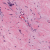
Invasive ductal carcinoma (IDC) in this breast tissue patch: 1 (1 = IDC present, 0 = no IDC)